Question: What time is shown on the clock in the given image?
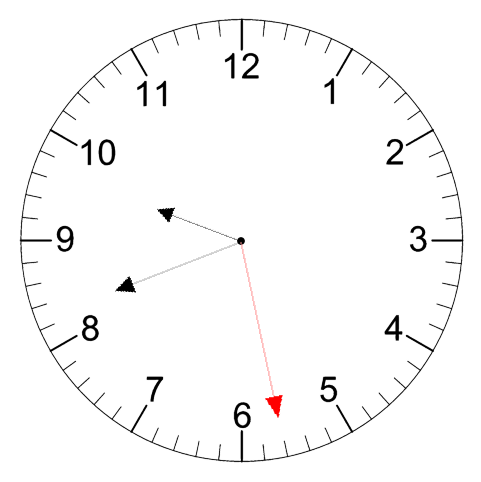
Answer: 09:41:28